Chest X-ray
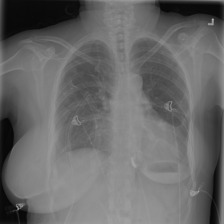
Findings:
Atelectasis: negative
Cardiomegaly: negative
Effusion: negative
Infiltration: negative
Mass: negative
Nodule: negative
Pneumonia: negative
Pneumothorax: negative
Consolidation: negative
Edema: negative
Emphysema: negative
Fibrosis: negative
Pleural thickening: negative
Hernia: negative